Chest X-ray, AP view. Patient: 49 years old, sex F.
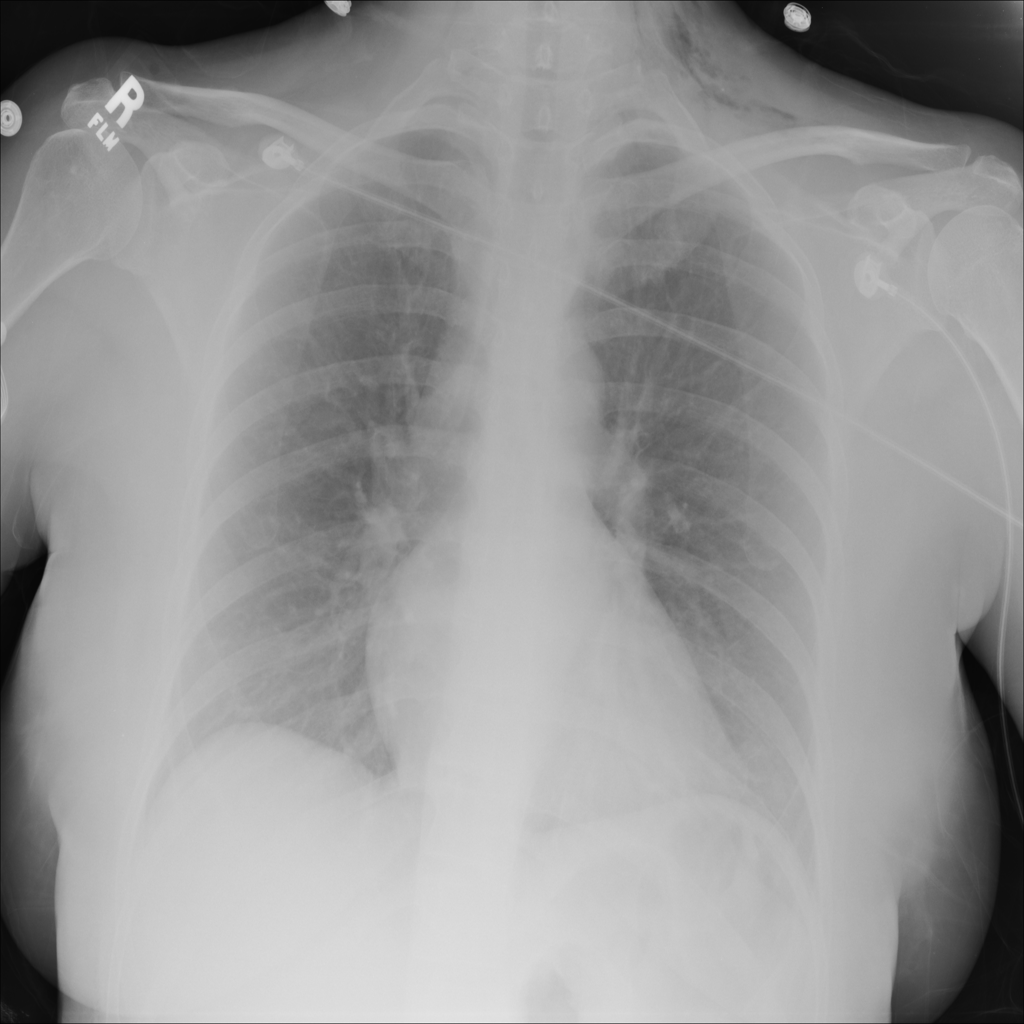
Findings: No Finding